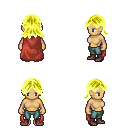
a pixel art fantasy rpg character, female body template, human, tanned skin, maroon cape, teal pants, gold loose hair, maroon shoes, four views (front, back, left, right), 2x2 character sprite sheet, small pixel art, hard edges, no anti-aliasing